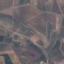
Label: PermanentCrop